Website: walmart
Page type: billing-address
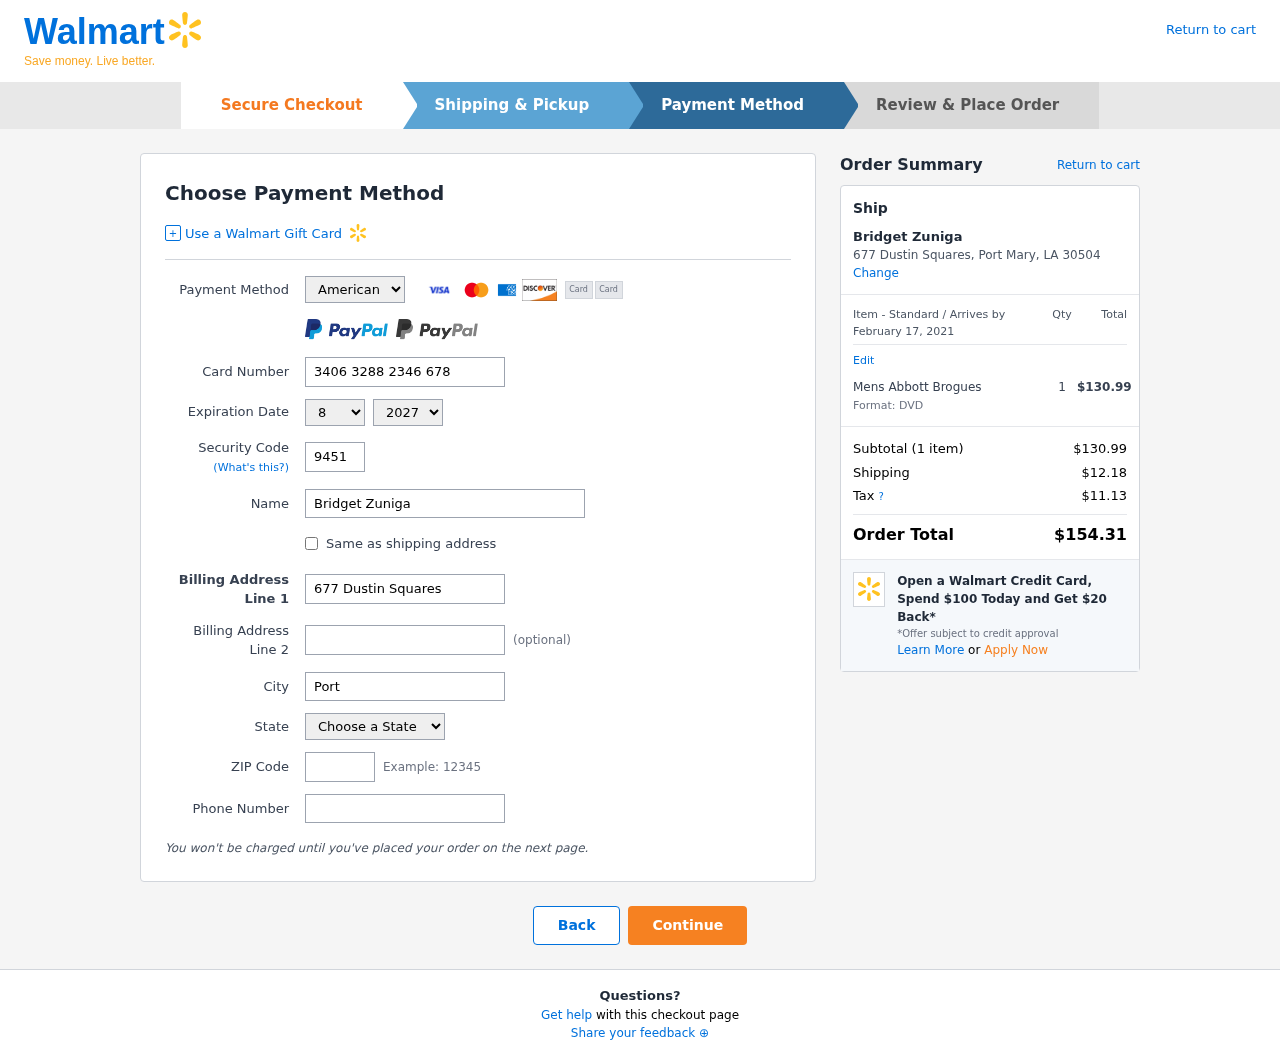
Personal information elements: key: PII_CARD_CVV
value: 9451
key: PII_CARD_EXPIRY_MONTH
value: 08
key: PII_CARD_EXPIRY_YEAR
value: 27
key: PII_CARD_NUMBER
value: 3406 3288 2346 678
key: PII_CARD_TYPE
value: American Express
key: PII_CITY
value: Port Mary
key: PII_CITY_STATE_ZIP
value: Port Mary, LA 30504
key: PII_FULLNAME
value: Bridget Zuniga
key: PII_PHONE
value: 8193763019
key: PII_POSTCODE
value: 30504
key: PII_STATE
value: Louisiana
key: PII_STREET
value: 677 Dustin Squares
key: PII_FULLNAME2
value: Bridget Zuniga
Product elements: key: PRODUCT1_NAME
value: Mens Abbott Brogues
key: PRODUCT1_PRICE
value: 130.99
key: PRODUCT1_QUANTITY
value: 1
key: PRODUCT1_DESC
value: Format: DVD
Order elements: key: ORDER_DELIVERY_DATE
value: February 17, 2021
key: ORDER_NUM_ITEMS
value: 1
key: ORDER_SUBTOTAL
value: $130.99
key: ORDER_SHIPPING_COST
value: $12.18
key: ORDER_TAX
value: $11.13
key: ORDER_TOTAL
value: $154.31